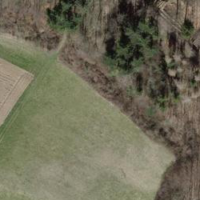
EUNIS habitat code: 44
Species observed at this site:
Anthocharis cardamines
Tettigonia viridissima
Aglais io
Tussilago farfara
Aglais urticae
Gryllus campestris